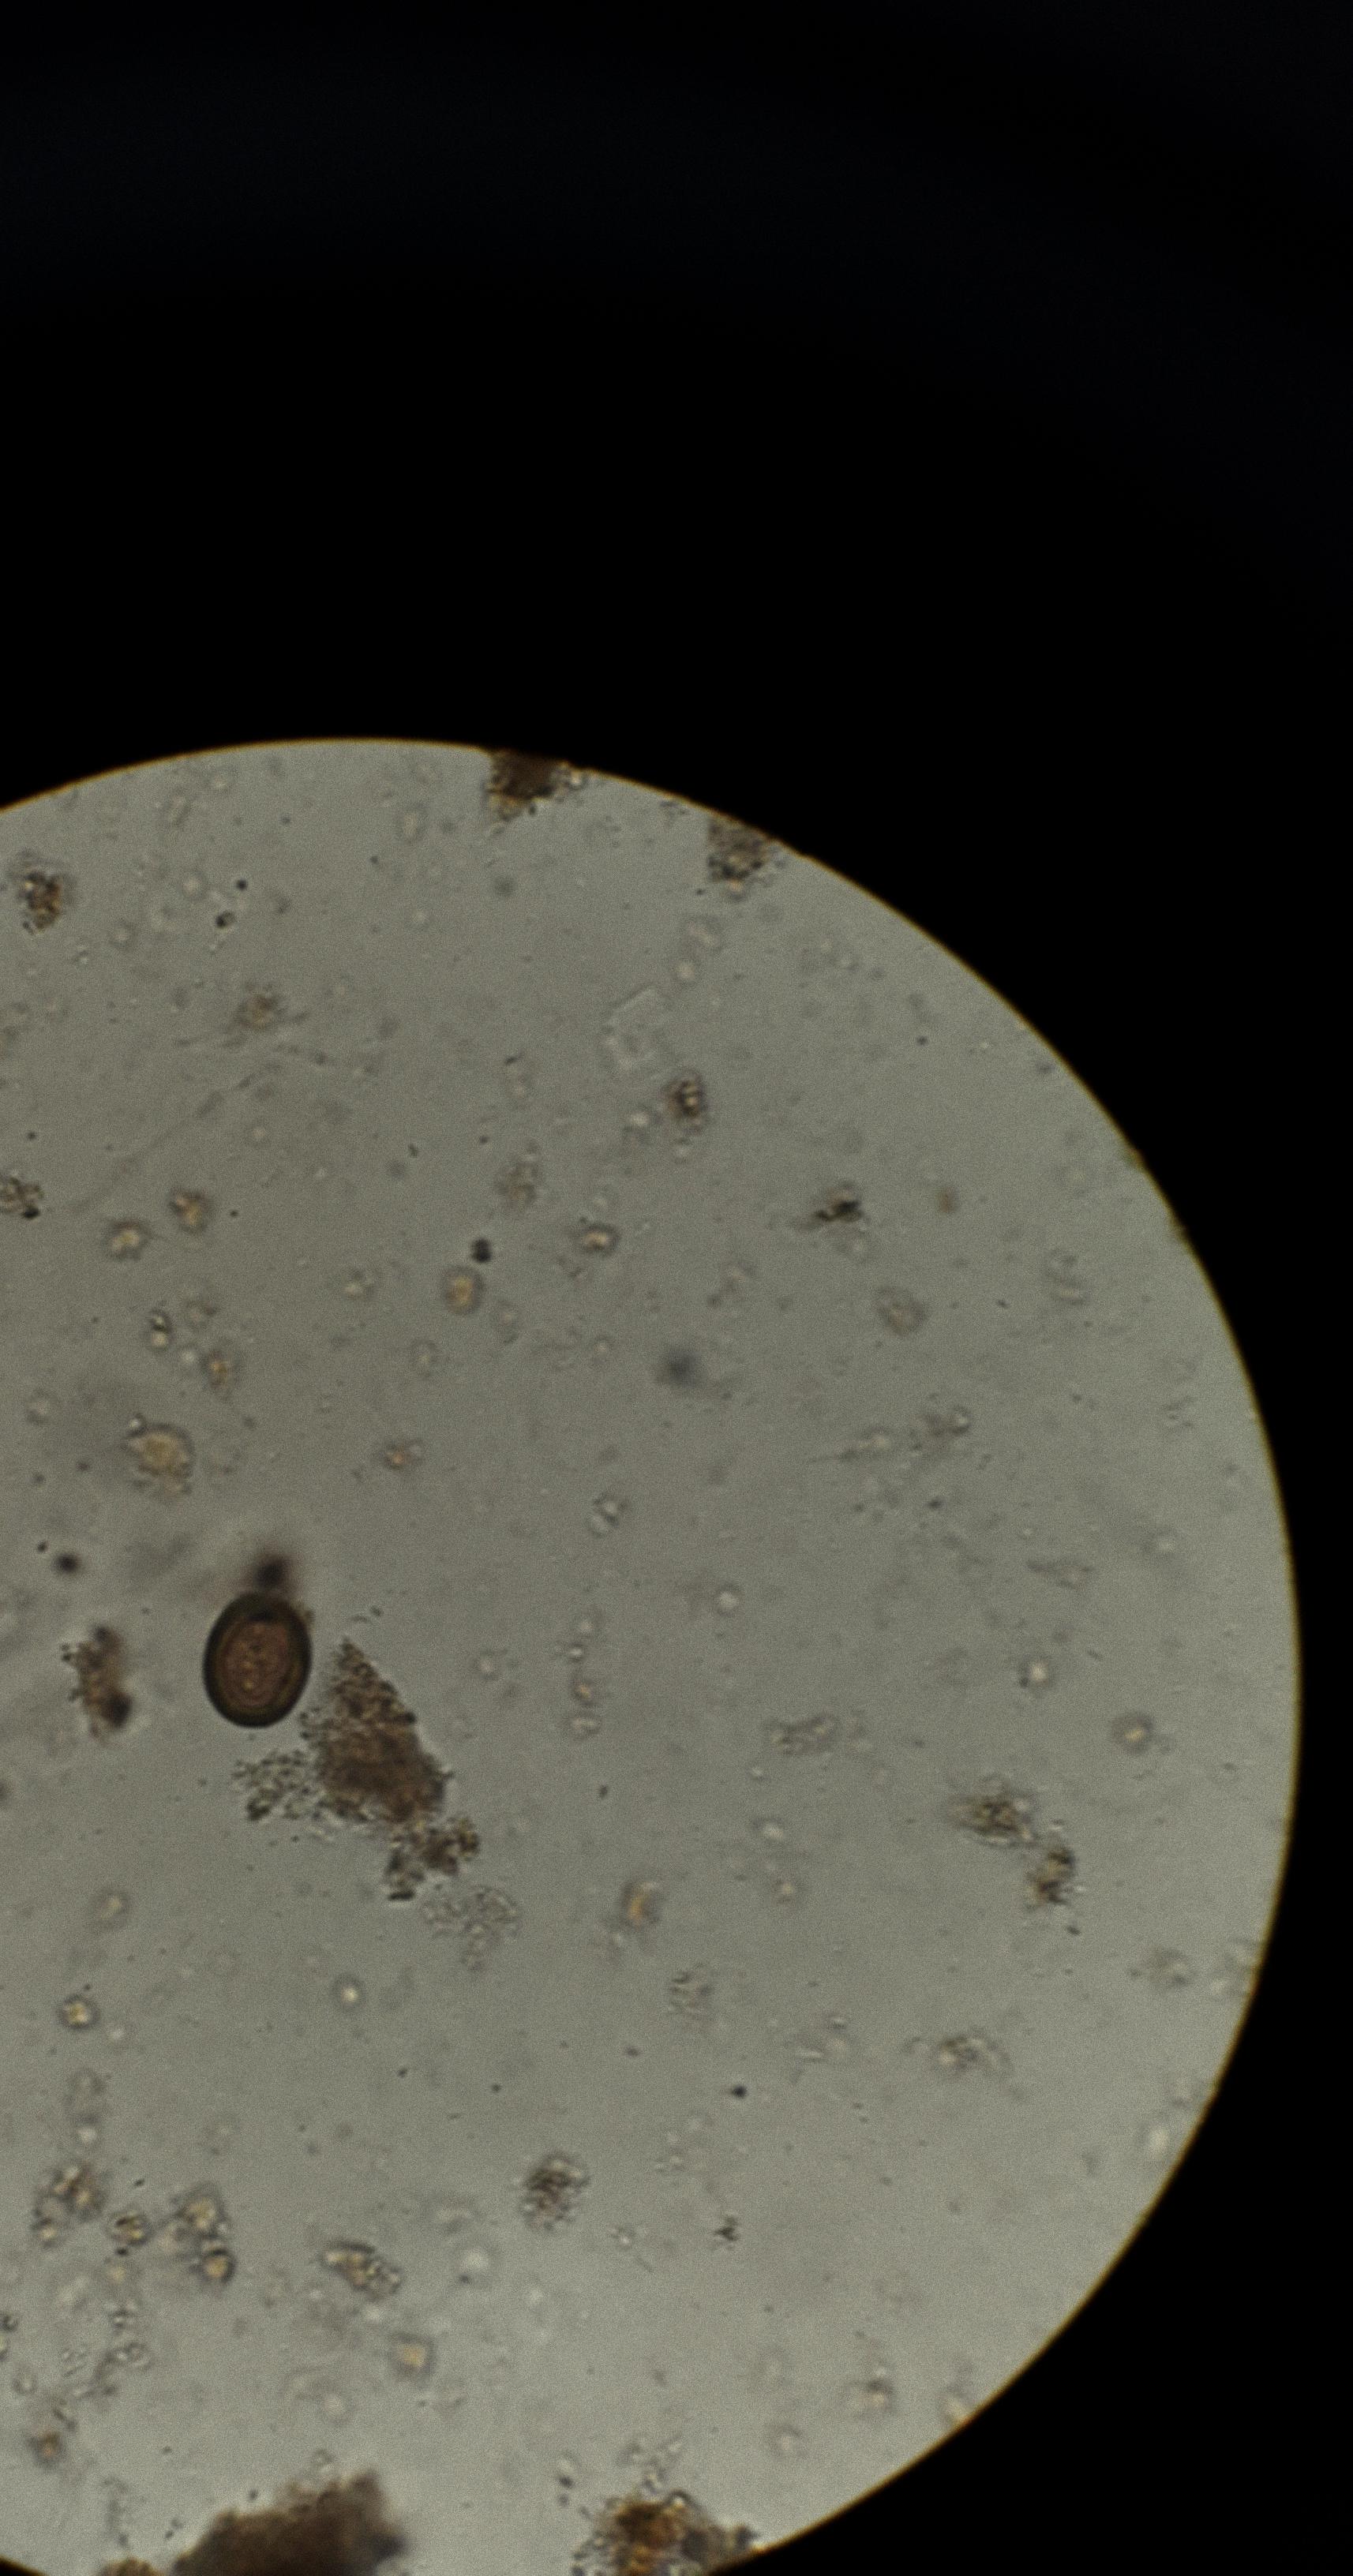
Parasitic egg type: Taenia spp. egg